Question: I use Oracle EF 5.0 provider. Oracle 11G database.
Here is my database schema:

Table has an Id as primary key. For each table in database there are trigger, that fires on insert new record and EF get primary key after insert from sequence. Sequences are created for each table.
In my edmx file each ID column has an 'StoreGeneratedPattern="Identity"' attribute set.
My code is:
'''
using (var context = new Entities())
{
var title = new TITLE
{
TITLE_NUMBER = <PHONE>,
IS_DRAFT = "N",
REGISTRY_DATE = DateTime.Now
};
var titleName = new TITLE_NAME
{
NAME = "title name"
};
title.TITLE_NAME.Add(titleName);
context.Set<TITLE>().Add(title);
context.SaveChanges();
}
'''
When 'context.SaveChanges()' are executed, there is exception thrown:
The changes to the database were committed successfully, but an error occurred while updating the object context. The ObjectContext might be in an inconsistent state. Inner exception message: AcceptChanges cannot continue because the object's key values conflict with another object in the 'ObjectStateManager'. Make sure that the key values are unique before calling AcceptChanges.
But changes are saved in database correctly. And my Title object has correct Id for Title and for 'Title_Name'. What can I do? Or what I do wrong?
But all project is build in inheritance!!!
Ops. MS SQL with same scheme gives this exception too.
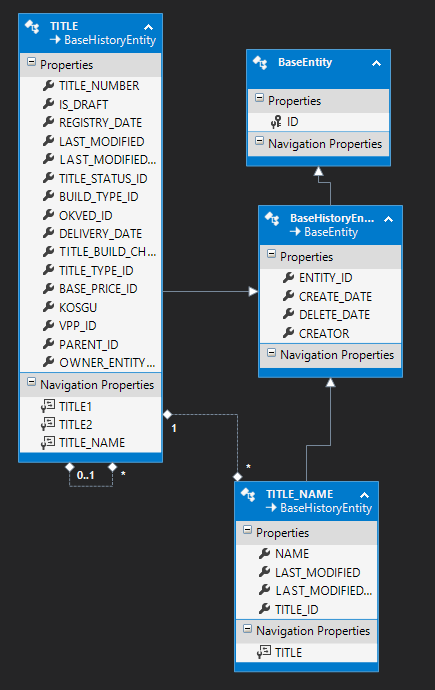
Answer: From here: <URL>
This is because you have identity configured with a TPC mapping. Because the two types are mapped to completely separate tables, you will get duplicate IDs generated since the database doesn't know to generate unique values between the two tables. One way around this is to modify the tables to have one generate odd numbers and the other generate even numbers.
Workaround for this.
We create Interface with shared properties for all entities and remove inheritance from edmx file.
I.e.
'''
public interface IHistoricalEntity
{
int ID { get; set; }
int ENTITY_ID { get; set; }
DateTime CREATE_DATE { get; set; }
DateTime DELETE_DATE { get; set; }
int CREATOR { get; set; }
}
'''
in partial file TITLE.cs
'''
public partial class TITLE : IHistoricalEntity
{
}
'''
and thus we can use generic version for all entities in our project.